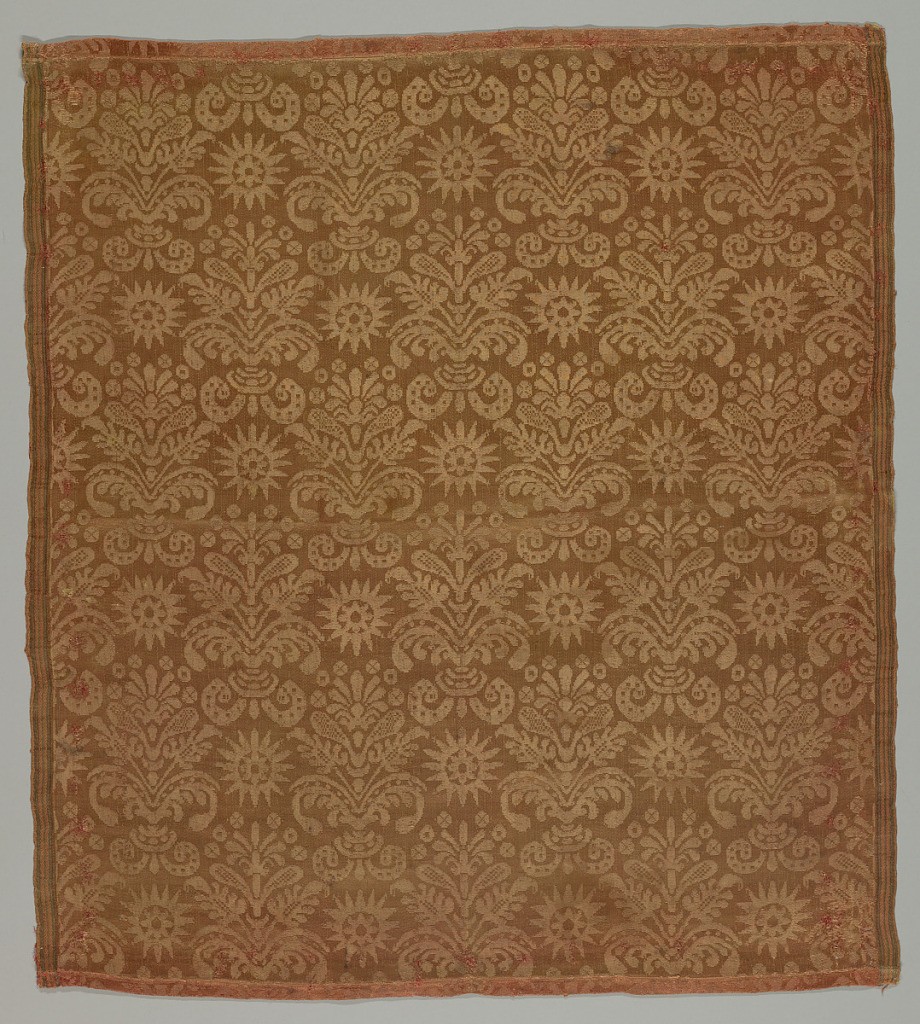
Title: Textile
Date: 17th century
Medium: silk Technique: 5-harness satin damask
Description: Faded rust red damask with vertically symmetrical pattern offset rows of plants with leaves forming a loose grid enclosing rayed blossom-like medallion. Alternating rows have plant variations.